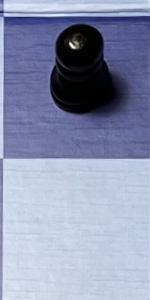
Label: Empty